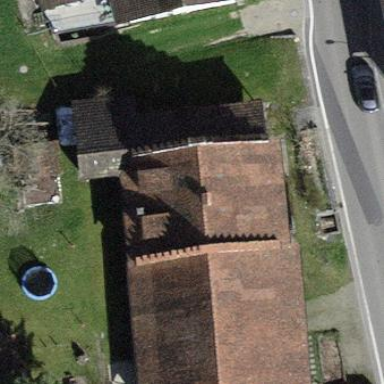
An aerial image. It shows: Building with tile roof.